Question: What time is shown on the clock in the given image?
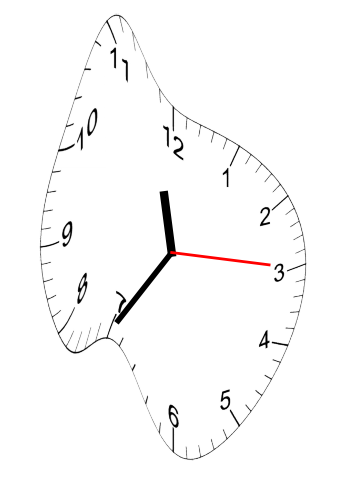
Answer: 11:35:15